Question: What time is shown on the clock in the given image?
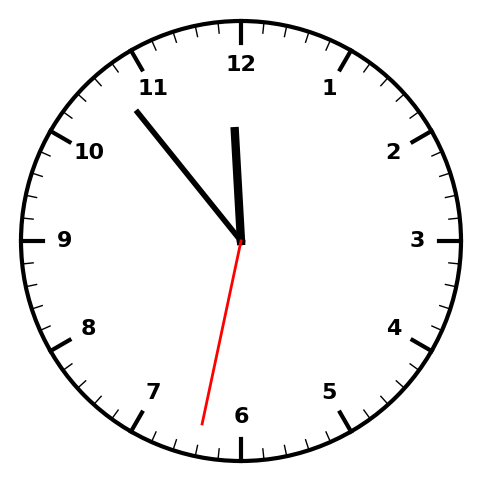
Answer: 11:53:32